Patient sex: M
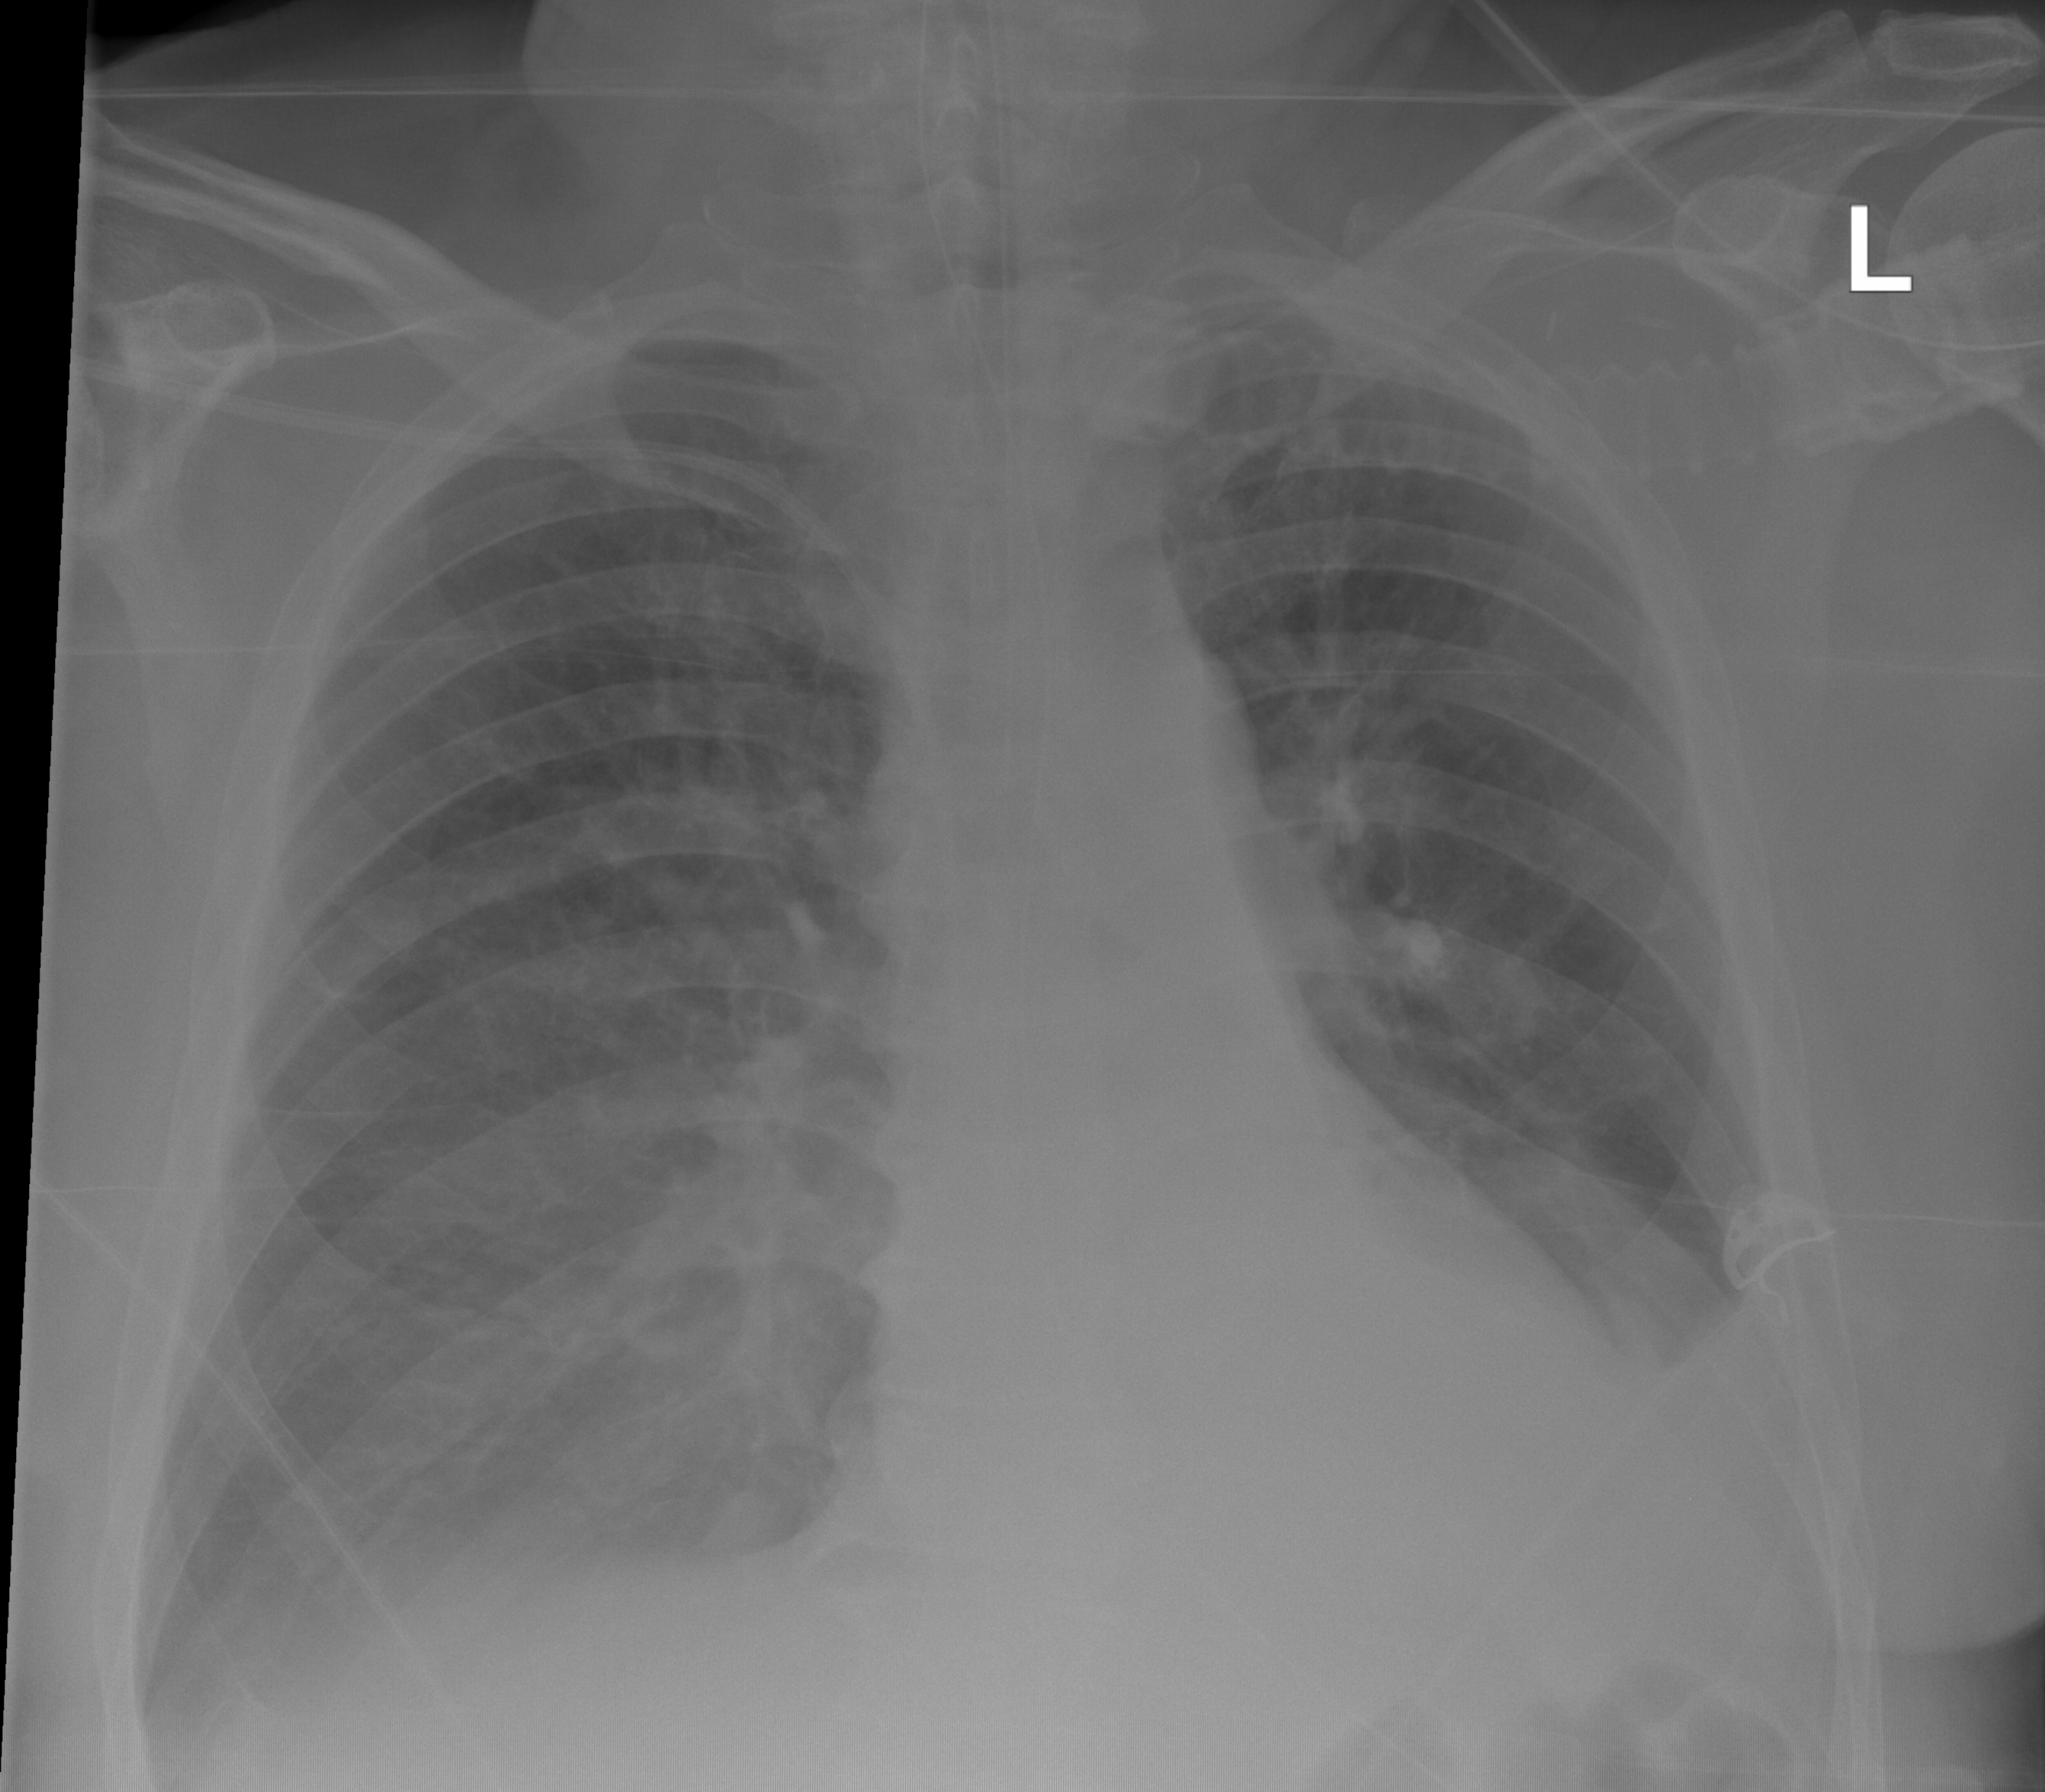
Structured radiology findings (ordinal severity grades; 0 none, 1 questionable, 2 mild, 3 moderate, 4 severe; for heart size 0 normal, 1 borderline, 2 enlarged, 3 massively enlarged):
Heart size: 0
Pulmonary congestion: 2
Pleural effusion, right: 2
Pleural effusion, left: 2
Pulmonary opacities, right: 0
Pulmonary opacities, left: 0
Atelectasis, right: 0
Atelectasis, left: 2